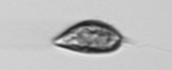
Label: Prorocentrum_triestinum